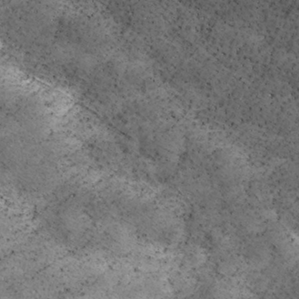
Label: non_frost